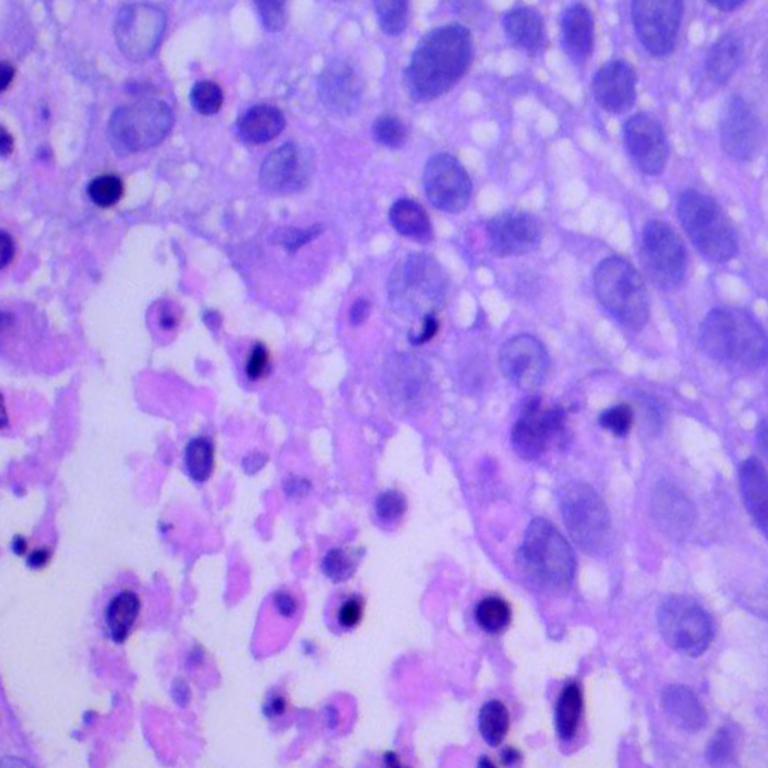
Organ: lung
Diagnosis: squamous carcinomas